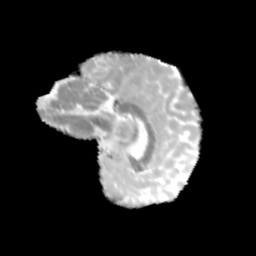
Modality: MD
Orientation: sagittal
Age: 11
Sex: male
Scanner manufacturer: siemens
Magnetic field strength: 3 T
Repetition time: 3.8 s
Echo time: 0.07 s